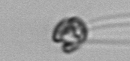
Label: flagellate_morphotype1